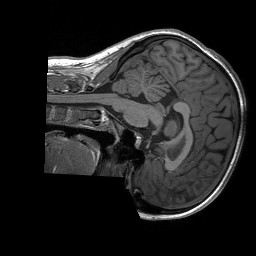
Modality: T1w
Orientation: sagittal
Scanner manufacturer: siemens
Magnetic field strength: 3 T
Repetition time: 2.3 s
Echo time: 0.00207 s